Question: How do I design my Java class to properly extend a Utility class? Here is a screenshot of how I do it currently but I suspect there is a better way to do this? Am I using proper object oriented design here? I do it this way because of the conundrum of needing to extend both the LoadableComponent class and also have access to all the static methods in my own WebDriverUtils utility class. I am looking for a better idea since I am not a formally educated programmer.
In other words, a Utility class is not a "is a" and it is not a "has a", and so how does it fit into the world of oop?
If you want to see an example of how I have implemented this diagram, some code I wrote is here on GitHub, see <URL>. If anyone wants to post a diagram of a proper way of doing this, that would be awesome also.

NOTE: In this diagram for a web browser test automation project, TabIFrameOne and tabIFrameTwo are page-objects that handle recognizing when a iframe finishes loading and identifying elements in the frame that can be interacted with. DefaultPage is the main browser window DOM and does not represent the DOM inside iFrames. Each iFrame class uses WebDriver PageFactory.initObjects() to load web elements.
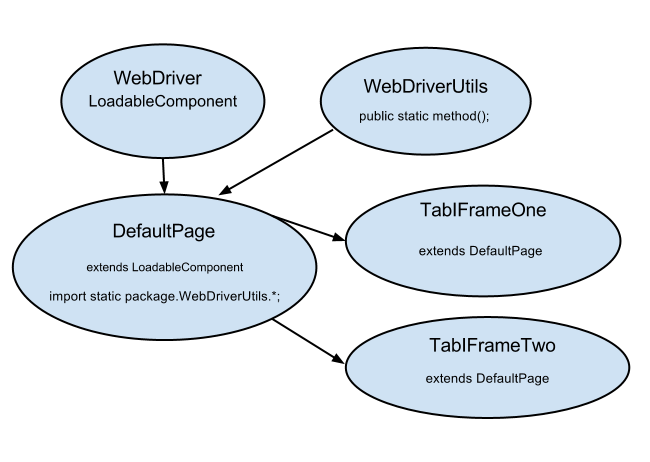
Answer: I eventually partially solved this issue by passing a instance of a "private WebDriver" object into the class that I was previously trying to extend. This allowed me to change the WebDriver object into a instance variable rather than a static shared object.
Here is a diagram of my solution. It is better than it was. Maybe it could still be improved.

Ultmately though, I will probably solve this with the use of <URL>.